Question: I was going through a database (learning database) and found sort_order in a few table.

What could be the purpose sort_order in this table?.
If it (as I think) is for sorting, we could use "ORDER BY" in the query for sorting.
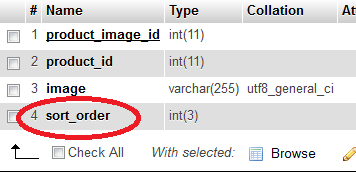
Answer: I think the comments to your question have answered it. Let me explain the reasoning behind the design pattern you are observing.
The ORDER BY clause requires a field on the table that it will use to order the returned data (ascending or descending). Most tables have a field that makes sense to order the content by, however, what if you wanted the user to individually order a list of items i.e. you want a customisable order. In such cases a numeric field can be added to the table like the one you have spotted. The custom order is saved to this field, such that the first item in the list has sort_order=1, the second item has sort_order=2...and the nth item has sort_order=n.
Now if you query the data and use ORDER BY sort_order, you will get the list out in the exact order your user dictated.
In your particular example the design allows the user to define a custom order for the list of pictures to appear in, so they can say the first picture has sort_order=1, the second has sort_order=2 ...
HTH